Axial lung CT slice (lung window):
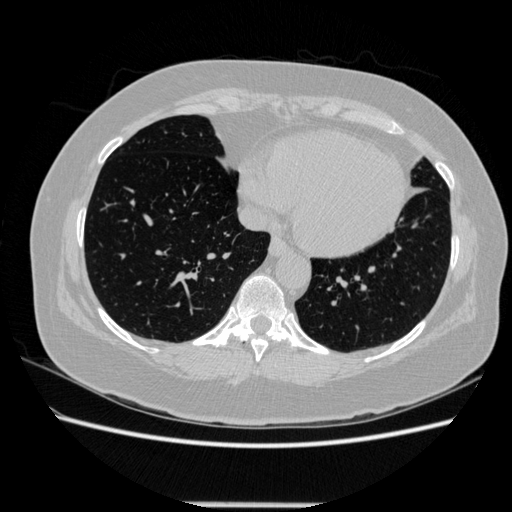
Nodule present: no